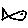
Label: fish